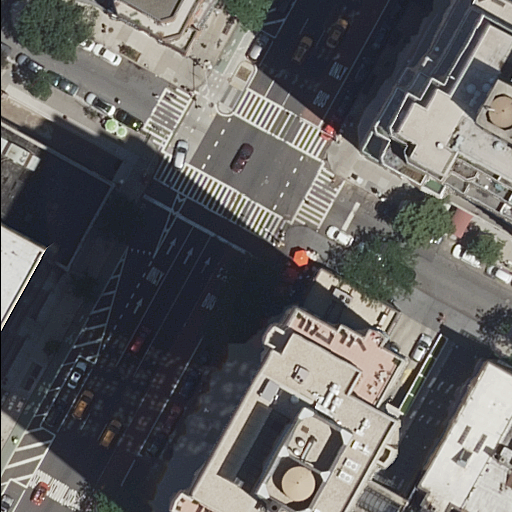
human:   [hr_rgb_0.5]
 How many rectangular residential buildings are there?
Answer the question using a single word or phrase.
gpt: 4

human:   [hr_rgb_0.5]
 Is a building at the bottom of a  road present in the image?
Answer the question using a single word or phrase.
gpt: yes

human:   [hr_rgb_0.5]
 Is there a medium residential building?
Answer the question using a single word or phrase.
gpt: yes

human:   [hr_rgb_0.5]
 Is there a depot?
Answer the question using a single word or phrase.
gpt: no

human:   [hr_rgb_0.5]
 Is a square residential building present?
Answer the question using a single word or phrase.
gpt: no

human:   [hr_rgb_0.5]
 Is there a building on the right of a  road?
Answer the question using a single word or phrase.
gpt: yes

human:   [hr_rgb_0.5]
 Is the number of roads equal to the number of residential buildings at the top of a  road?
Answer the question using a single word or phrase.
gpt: no

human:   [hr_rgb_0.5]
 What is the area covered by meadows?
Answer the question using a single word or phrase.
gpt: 0m2

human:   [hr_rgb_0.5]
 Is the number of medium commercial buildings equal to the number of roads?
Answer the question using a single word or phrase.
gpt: no

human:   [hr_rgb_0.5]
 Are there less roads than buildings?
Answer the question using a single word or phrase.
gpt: yes

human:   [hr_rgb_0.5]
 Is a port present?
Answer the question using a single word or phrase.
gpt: no

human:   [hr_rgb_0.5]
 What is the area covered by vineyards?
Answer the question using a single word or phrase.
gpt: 0m2

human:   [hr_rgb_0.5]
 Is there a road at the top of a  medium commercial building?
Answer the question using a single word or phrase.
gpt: no

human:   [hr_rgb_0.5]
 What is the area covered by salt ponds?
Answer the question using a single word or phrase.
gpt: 0m2

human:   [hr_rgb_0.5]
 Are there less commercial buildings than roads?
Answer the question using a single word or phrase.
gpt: yes

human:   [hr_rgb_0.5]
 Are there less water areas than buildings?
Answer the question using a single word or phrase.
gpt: yes

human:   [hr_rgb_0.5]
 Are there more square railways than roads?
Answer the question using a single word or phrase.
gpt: no

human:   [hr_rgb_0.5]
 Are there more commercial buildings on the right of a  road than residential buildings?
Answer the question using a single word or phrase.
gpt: no

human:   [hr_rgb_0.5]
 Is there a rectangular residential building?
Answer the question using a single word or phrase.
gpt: yes

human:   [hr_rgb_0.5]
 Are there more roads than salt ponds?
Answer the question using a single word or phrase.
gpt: yes

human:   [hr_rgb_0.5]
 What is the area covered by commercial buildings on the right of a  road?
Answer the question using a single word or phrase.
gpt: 0m2

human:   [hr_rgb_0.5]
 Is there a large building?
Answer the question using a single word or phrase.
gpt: yes

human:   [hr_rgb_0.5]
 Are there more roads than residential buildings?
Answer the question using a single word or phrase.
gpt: no

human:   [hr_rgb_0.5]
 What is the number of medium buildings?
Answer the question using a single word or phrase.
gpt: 3

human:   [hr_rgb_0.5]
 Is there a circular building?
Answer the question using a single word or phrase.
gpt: no

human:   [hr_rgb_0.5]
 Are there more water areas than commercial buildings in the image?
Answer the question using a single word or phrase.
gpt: no

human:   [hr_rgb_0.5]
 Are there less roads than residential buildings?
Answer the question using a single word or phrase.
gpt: yes

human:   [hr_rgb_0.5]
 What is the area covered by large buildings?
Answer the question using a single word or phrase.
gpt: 891m2

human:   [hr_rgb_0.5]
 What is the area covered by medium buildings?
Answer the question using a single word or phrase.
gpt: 1027m2

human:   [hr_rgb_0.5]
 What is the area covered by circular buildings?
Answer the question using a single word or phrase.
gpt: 0m2

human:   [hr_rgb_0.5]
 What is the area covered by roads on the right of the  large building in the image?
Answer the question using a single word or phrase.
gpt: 0m2

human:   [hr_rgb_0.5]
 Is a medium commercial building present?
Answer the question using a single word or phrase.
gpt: no

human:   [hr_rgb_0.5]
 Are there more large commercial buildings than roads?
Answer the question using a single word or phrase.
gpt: no

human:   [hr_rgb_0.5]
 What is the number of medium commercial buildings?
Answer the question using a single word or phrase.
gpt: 0

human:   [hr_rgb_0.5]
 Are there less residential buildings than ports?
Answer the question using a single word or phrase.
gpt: no

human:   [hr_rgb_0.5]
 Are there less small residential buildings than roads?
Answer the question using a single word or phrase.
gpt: yes